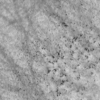
Label: not_dusty